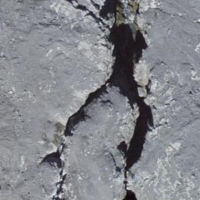
EUNIS habitat code: 48
Species observed at this site:
Corvus corone
Anthus trivialis
Oenanthe oenanthe
Gypaetus barbatus
Anthus spinoletta
Dendrocopos major
Prunella modularis
Turdus viscivorus
Buteo buteo
Sylvia atricapilla
Phylloscopus collybita
Erithacus rubecula
Cuculus canorus
Pica pica
Phoenicurus ochruros
Certhia familiaris
Falco tinnunculus
Periparus ater
Motacilla cinerea
Linaria cannabina
Troglodytes troglodytes
Montifringilla nivalis
Passer domesticus
Fringilla coelebs
Turdus torquatus
Carduelis carduelis
Turdus merula
Parus major
Regulus regulus
Motacilla alba
Pyrrhocorax graculus
Accipiter nisus